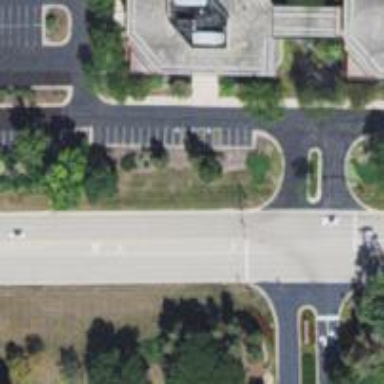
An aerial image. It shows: Secondary road with asphalt surface.